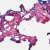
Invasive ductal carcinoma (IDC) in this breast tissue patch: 0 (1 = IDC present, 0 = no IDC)